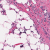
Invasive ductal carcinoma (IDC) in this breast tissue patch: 0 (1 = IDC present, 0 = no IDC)